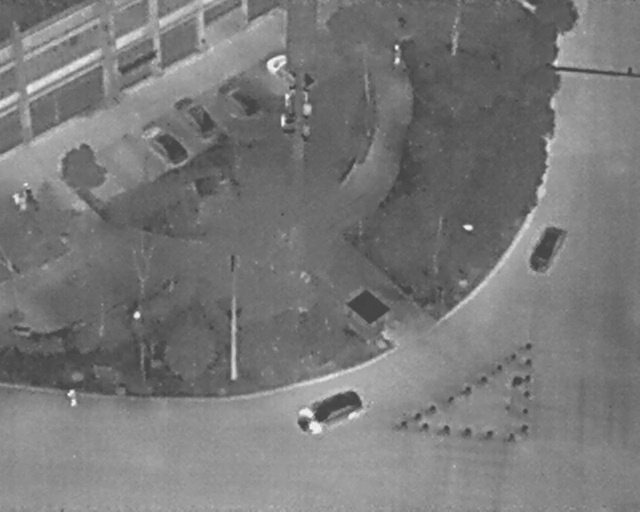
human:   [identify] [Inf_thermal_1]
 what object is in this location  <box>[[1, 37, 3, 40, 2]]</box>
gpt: <ref>1 medium person at the left</ref>